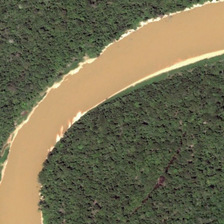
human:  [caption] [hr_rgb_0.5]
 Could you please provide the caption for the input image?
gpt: the stretch of turbid arc shaped river is across the forest .

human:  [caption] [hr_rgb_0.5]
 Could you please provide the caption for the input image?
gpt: this yellow river with narrow sand beaches passes through the dense green forest .

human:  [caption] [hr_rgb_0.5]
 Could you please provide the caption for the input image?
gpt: the stretch of turbid arc shaped river is across the forest .

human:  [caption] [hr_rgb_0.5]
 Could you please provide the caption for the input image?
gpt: there is a rainforest around the bend of the river .

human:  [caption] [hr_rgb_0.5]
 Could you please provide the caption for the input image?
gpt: many green trees are in two sides of a curved yellow river .